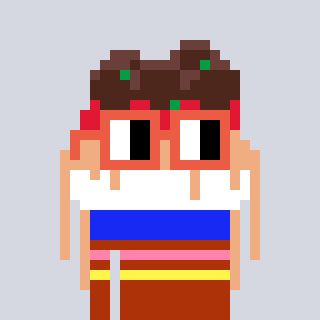
a pixel art character with square orange glasses, a spaghetti-shaped head and a hotbrown-colored body on a cool background